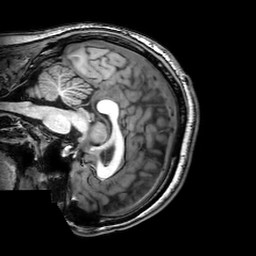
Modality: T1w
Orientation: sagittal
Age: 22
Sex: male
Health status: healthy
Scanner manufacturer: philips
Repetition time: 0.008247 s
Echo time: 0.00379 s